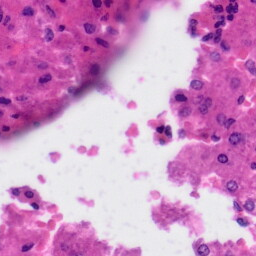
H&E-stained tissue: Liver